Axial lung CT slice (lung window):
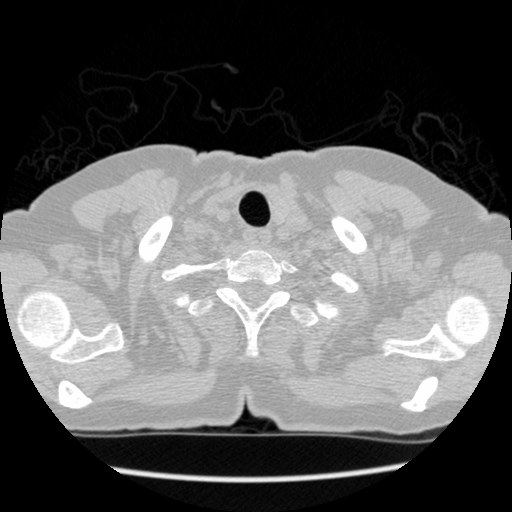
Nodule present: no